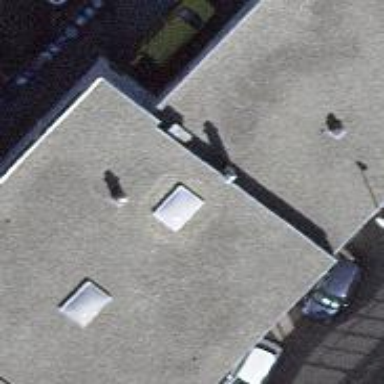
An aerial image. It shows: Building that houses car repair shop.